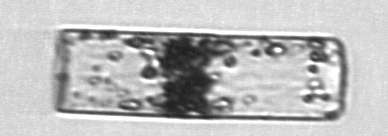
Label: Guinardia_flaccida